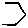
Label: hexagon